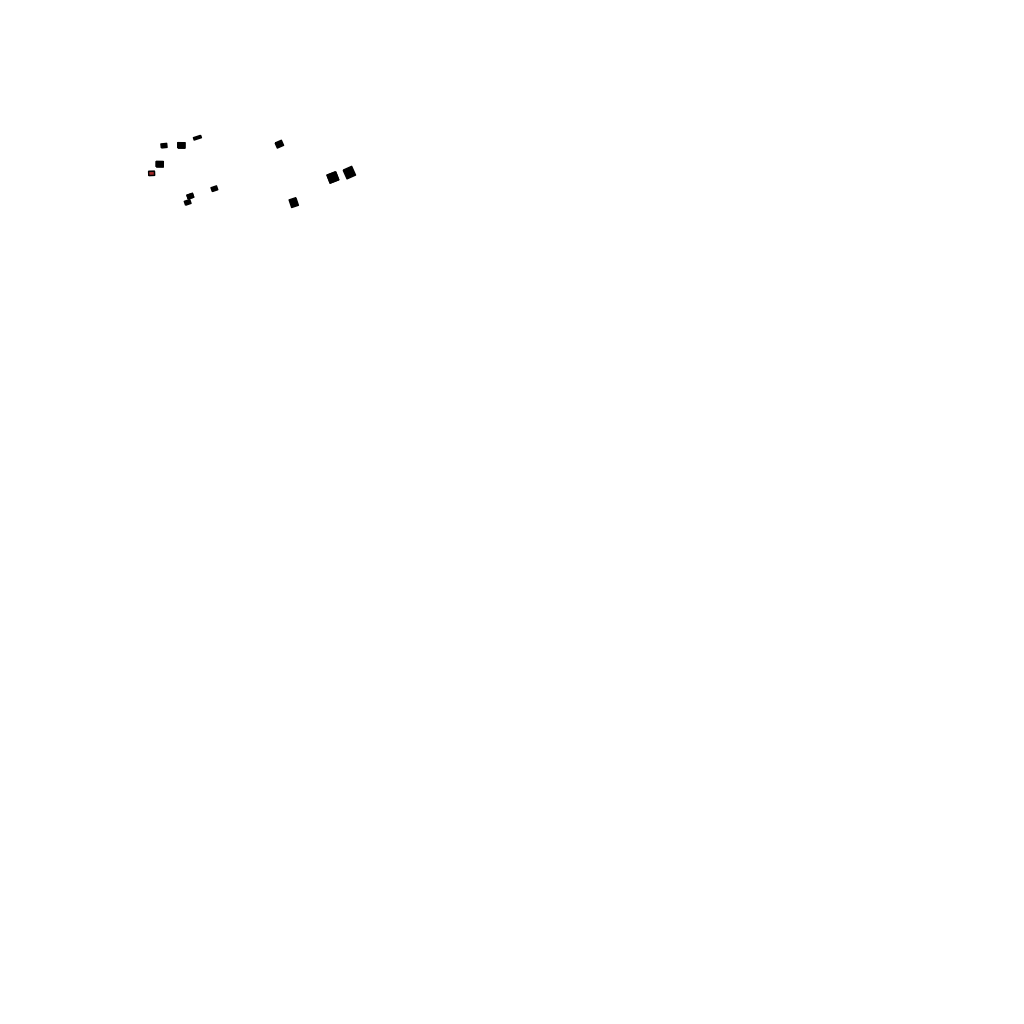
Tags: overhead vector_map, recreation, residential, individual_rise, density_3, Building, Facility, 1.0 km²